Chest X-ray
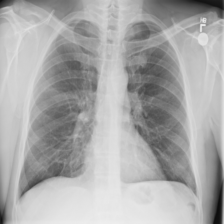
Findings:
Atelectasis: negative
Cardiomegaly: negative
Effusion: negative
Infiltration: negative
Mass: negative
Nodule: negative
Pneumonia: negative
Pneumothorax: negative
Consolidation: negative
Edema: negative
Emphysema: negative
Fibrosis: negative
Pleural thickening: negative
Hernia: negative